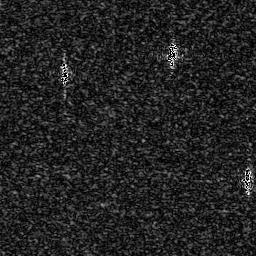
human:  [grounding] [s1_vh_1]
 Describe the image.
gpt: In the satellite image, there is  <ref>1 small ship </ref> <box>[[94, 64, 98, 75, 0]]</box> located at right,  <ref>1 small ship </ref> <box>[[22, 22, 26, 34, 0]]</box> located at top left,  <ref>1 small ship </ref> <box>[[64, 16, 69, 26, 0]]</box> located at top.